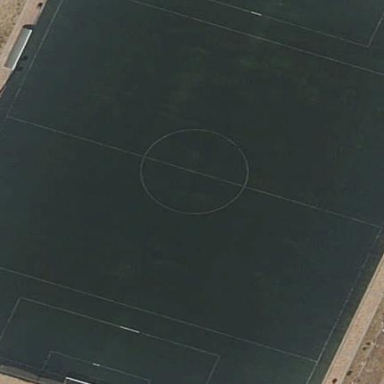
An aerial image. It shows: Soccer pitch with artificial turf for leisure sports activities.